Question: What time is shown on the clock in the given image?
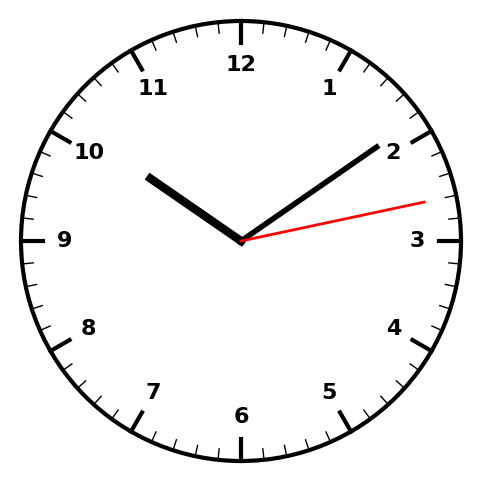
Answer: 10:09:13